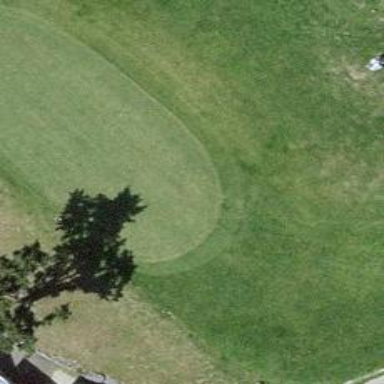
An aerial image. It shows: Golf tee area covered with grass.